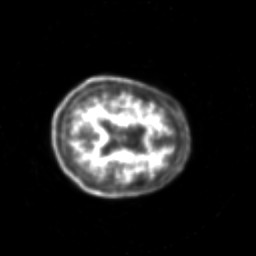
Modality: PET
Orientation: axial
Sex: female
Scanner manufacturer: siemens